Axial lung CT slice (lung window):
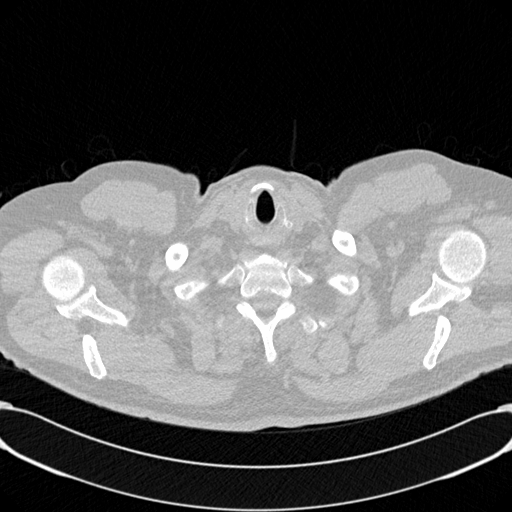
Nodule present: no